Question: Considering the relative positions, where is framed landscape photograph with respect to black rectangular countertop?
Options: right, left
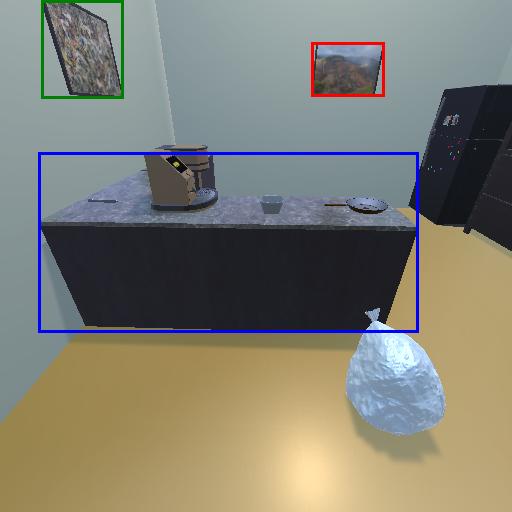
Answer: right